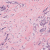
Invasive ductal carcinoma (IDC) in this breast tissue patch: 1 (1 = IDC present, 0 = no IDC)